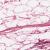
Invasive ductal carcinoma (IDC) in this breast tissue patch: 0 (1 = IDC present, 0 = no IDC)